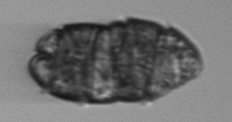
Label: Margalefidinium